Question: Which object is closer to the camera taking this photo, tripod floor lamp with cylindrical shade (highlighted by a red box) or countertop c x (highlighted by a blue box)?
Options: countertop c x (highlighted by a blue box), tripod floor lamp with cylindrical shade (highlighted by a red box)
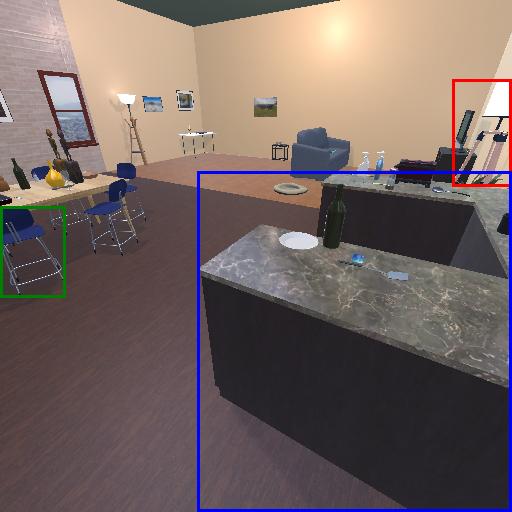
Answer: countertop c x (highlighted by a blue box)